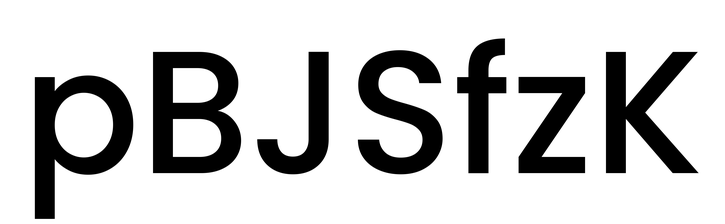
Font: Poppins-Medium